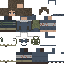
A male human skin with medium skin, wearing brown long hair dressed in a blue hoodie and brown pants, featuring a closed mouth.